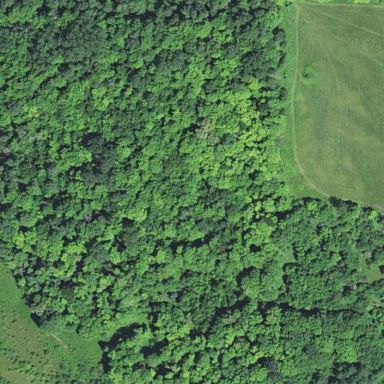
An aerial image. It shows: Beautiful woodland area.